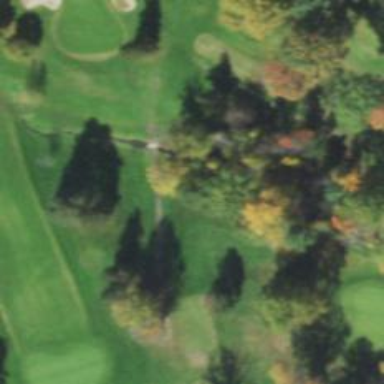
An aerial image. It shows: Pathway for golfing.